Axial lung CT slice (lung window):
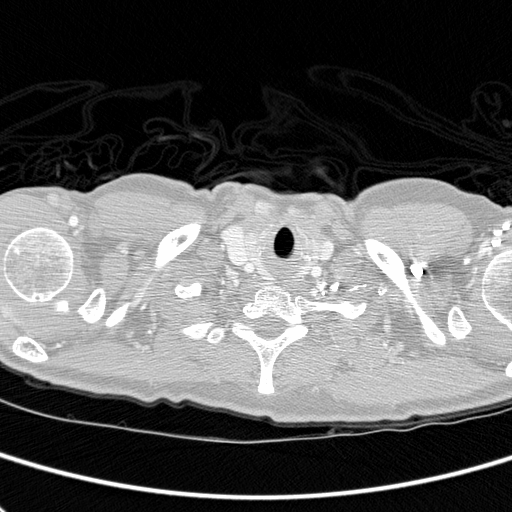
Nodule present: no